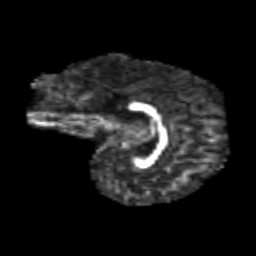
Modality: FA
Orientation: sagittal
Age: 7
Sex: female
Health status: healthy